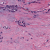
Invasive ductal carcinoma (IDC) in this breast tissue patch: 1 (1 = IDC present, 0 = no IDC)